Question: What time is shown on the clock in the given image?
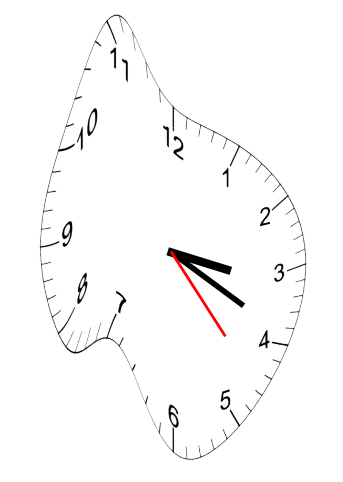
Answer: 03:19:23